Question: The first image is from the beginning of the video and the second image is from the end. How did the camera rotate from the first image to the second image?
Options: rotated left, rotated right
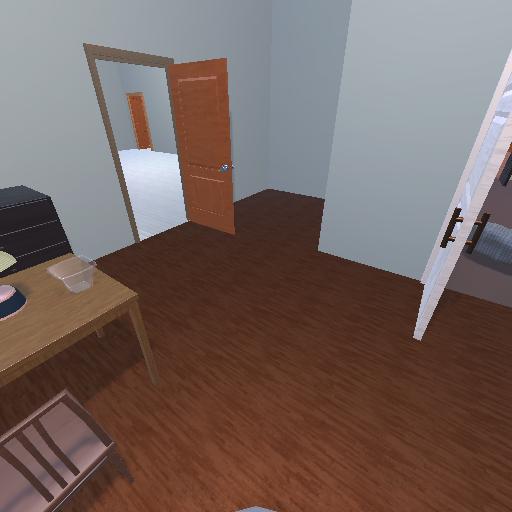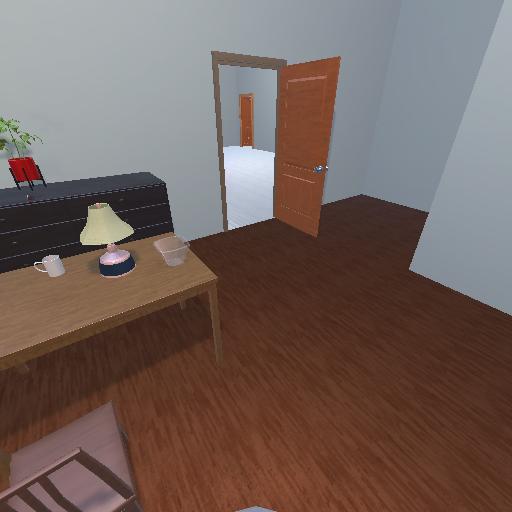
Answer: rotated left